Question: I tried to do a 'composer update' command and got this error. What might be the problem?
It was working well before.
'''
[RuntimeException]
Could not delete /var/www/vhosts/kaikacampus.com/httpdocs/kaikacampus.com/vendor/
doctrine/annotations/phpunit.xml.dist: date_defaut_timezone_get():It is not safe
to reply on the system's timezone settings. You are *required* to use the
data.timezone setting or the date_default_timezone_set() function. In case you
used any of those methods and you are still getting this warning, you most
likely misspelled the timezone identifier. We selected the timezone 'UTC' for
now, but please set date.timezone to select your timezone.
'''

I'm not sure about the suggestion given in the red area as I'm a newbie.
The composer version is: 'Composer version 1.0-dev (ffffab37a294f3383c812d0329623f0a4ba45387) 2014-11-05 06:04:18'
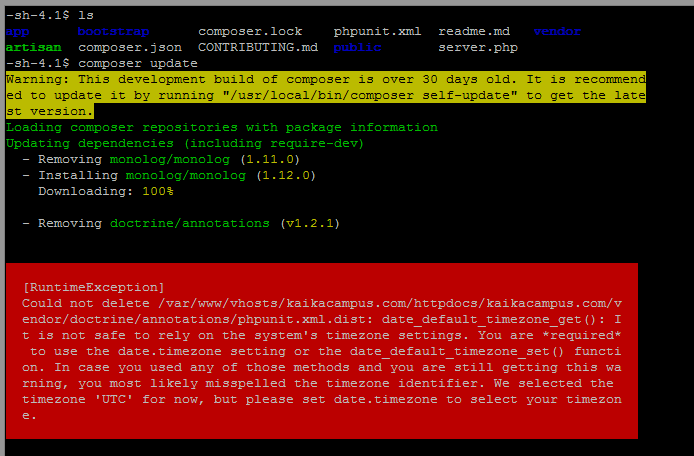
Answer: Performed the action:
'''
mv vendor vendor_old && composer update
'''
This saved my day!!!